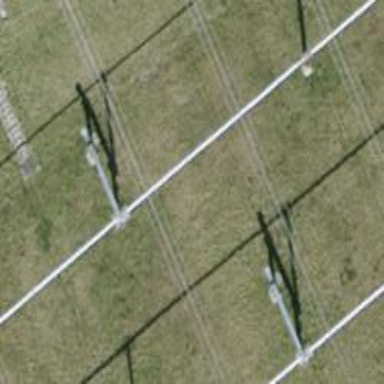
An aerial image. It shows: Bay for power lines.